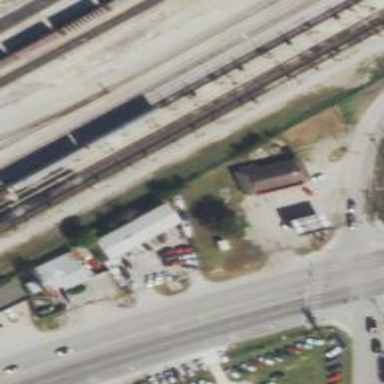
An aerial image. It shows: Railway fuel facility.